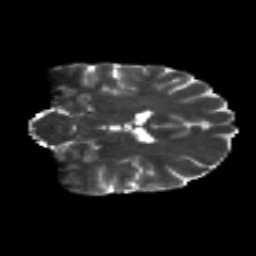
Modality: T2w
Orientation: coronal
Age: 27
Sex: female
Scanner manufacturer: siemens
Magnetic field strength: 3 T
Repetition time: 8.8 s
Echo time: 0.085 s